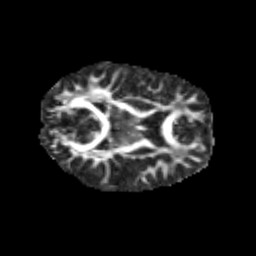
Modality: FA
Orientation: axial
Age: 10
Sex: female
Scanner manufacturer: siemens
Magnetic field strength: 3 T
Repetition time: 3.8 s
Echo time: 0.07 s